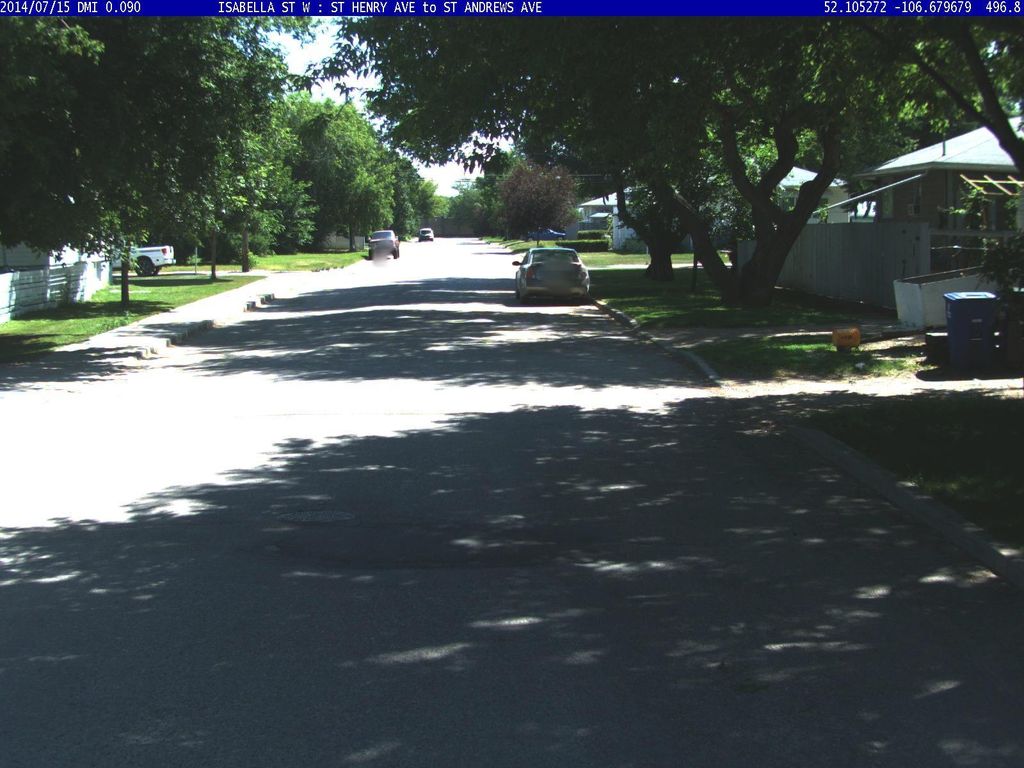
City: saskatoon